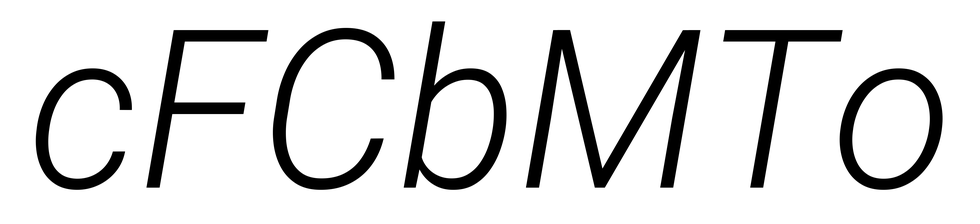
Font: Roboto-Italic_Light_Italic